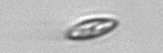
Label: Chrysochromulina